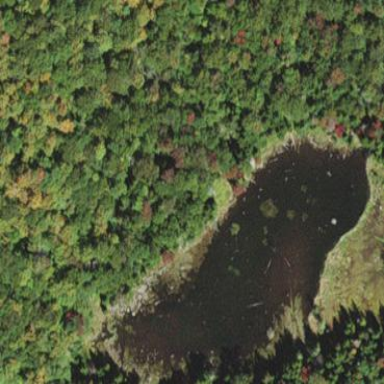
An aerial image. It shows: Serene pond surrounded by nature.